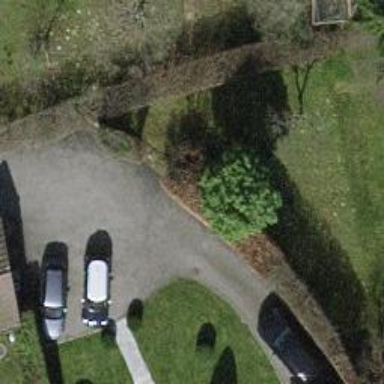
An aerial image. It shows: Hedge barrier.